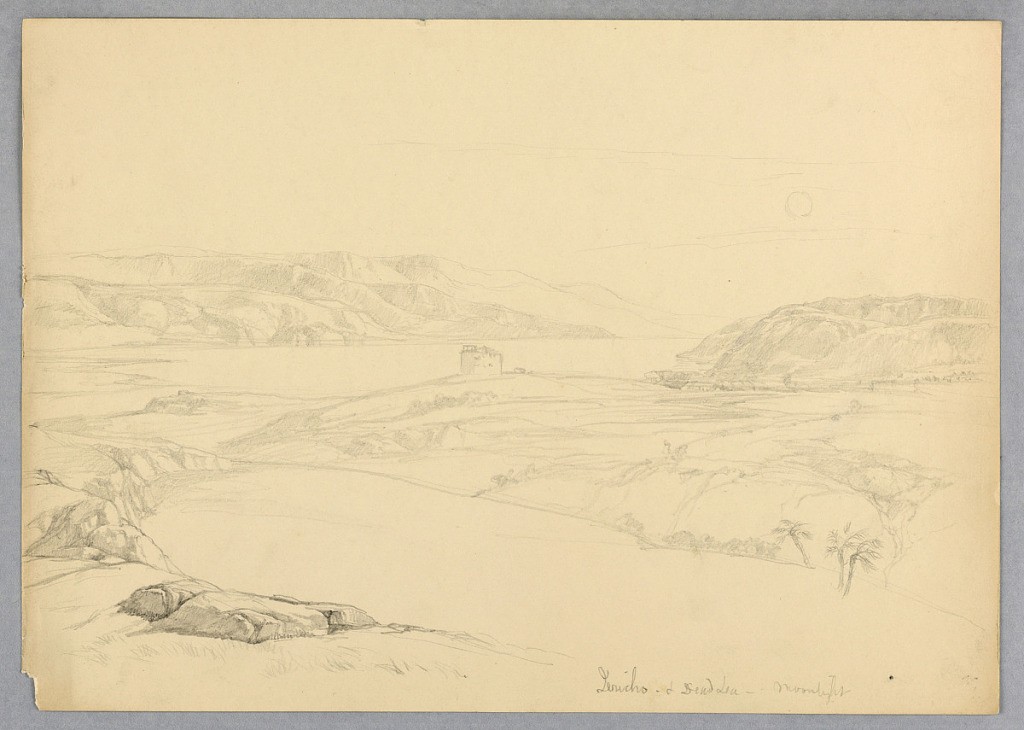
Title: Jericho and the Dead Sea by Moonlight
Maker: Daniel Huntington, American, 1816–1906
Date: ca. 1878
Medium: Graphite on paper
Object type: Drawing
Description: Rocks and field, lower left, and palm trees, lower right. Tower in middleground with Dead Sea beyond and ridges in distance. Moon at upper right.